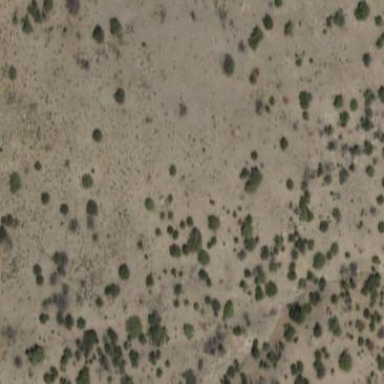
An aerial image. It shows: Patch of scrub vegetation.